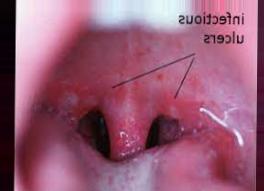
Condition: Mouth Ulcer